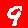
Digit: 9